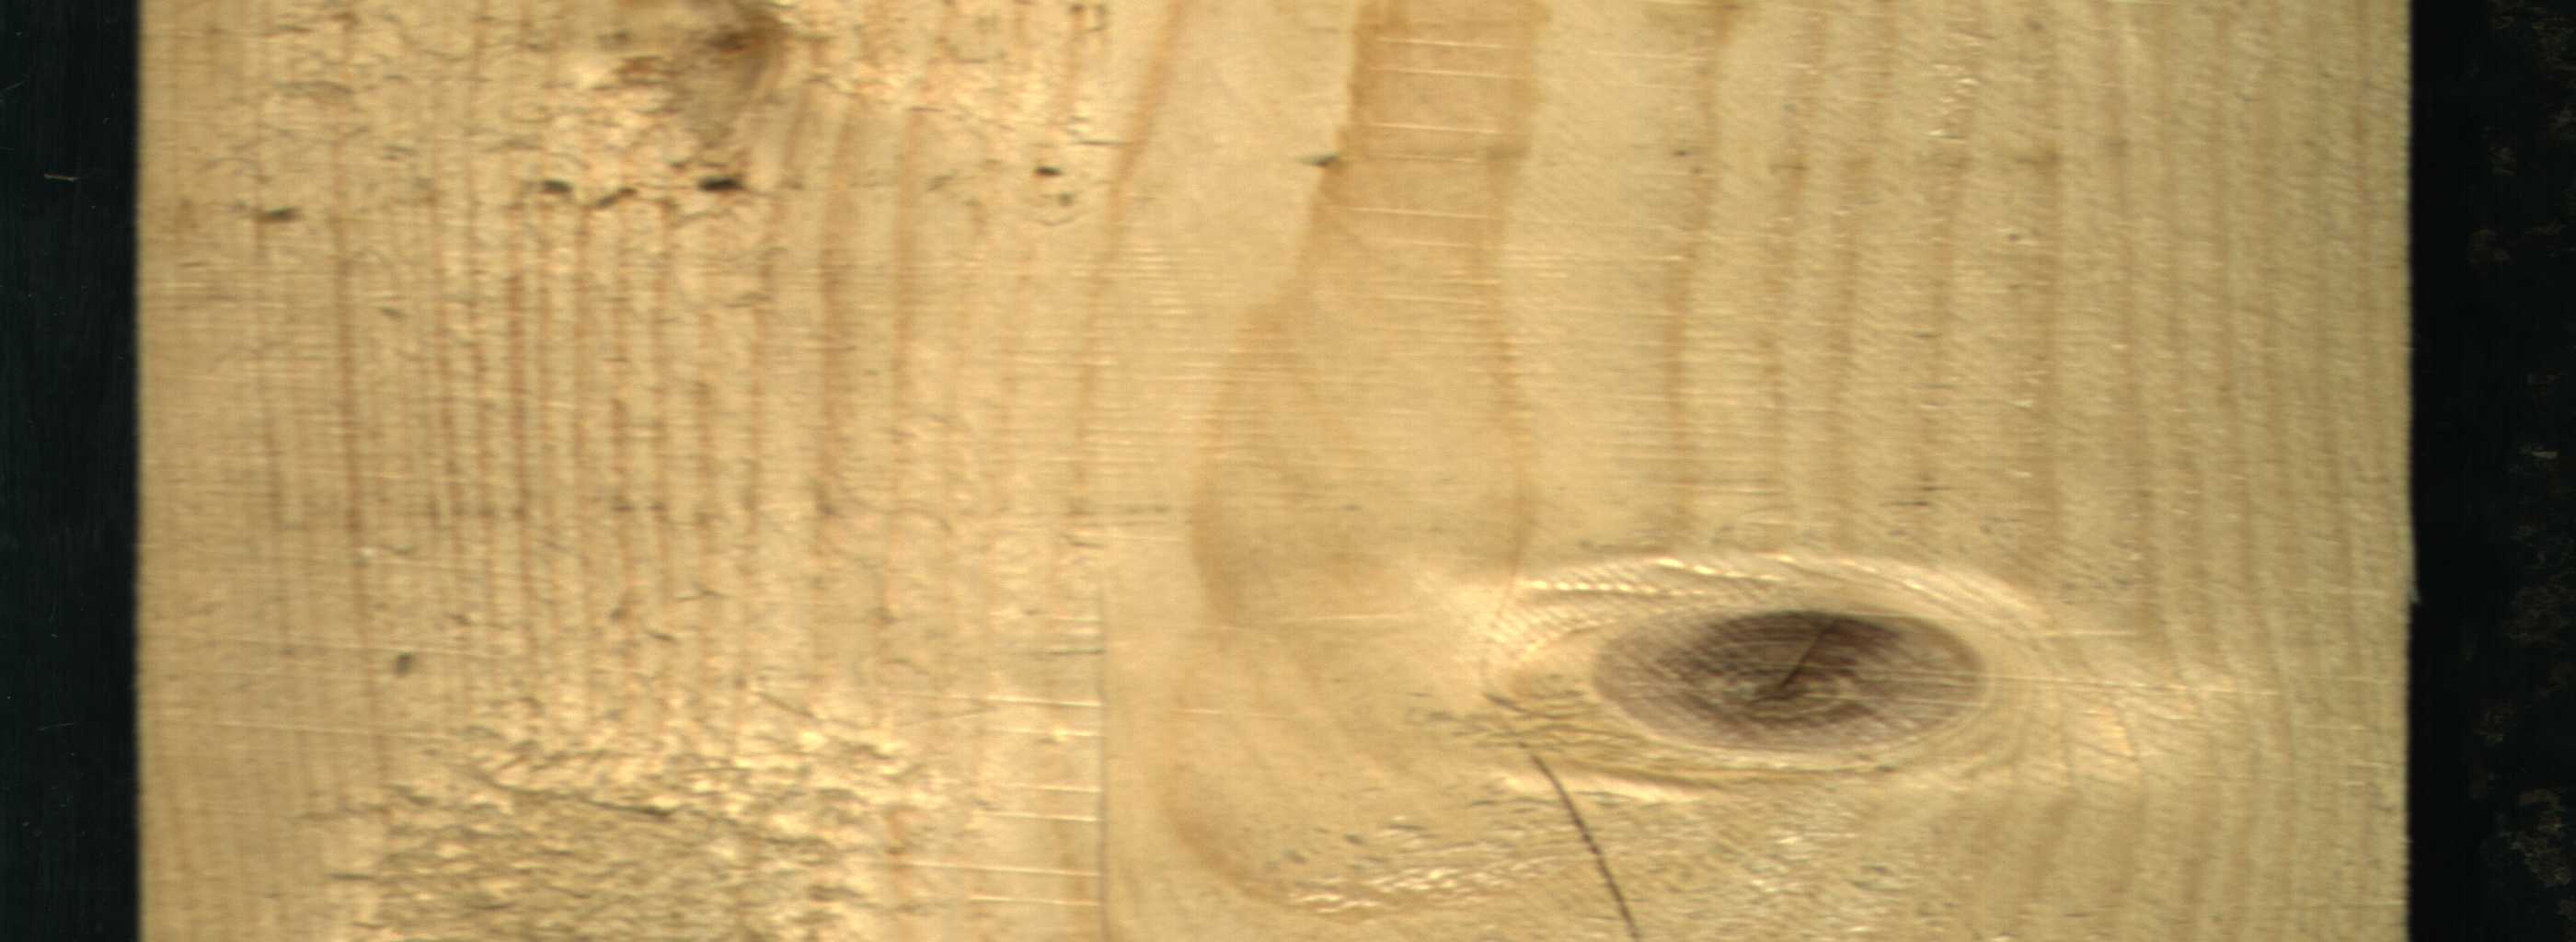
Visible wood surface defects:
Crack
Live_Knot